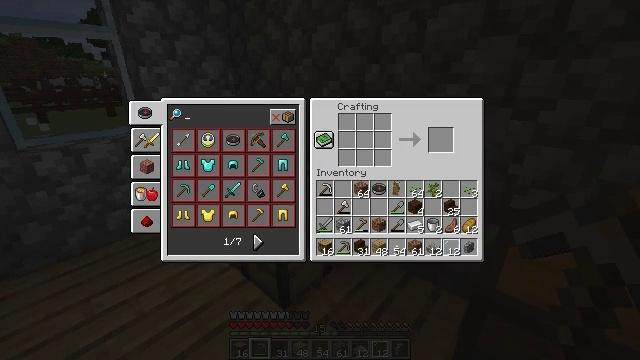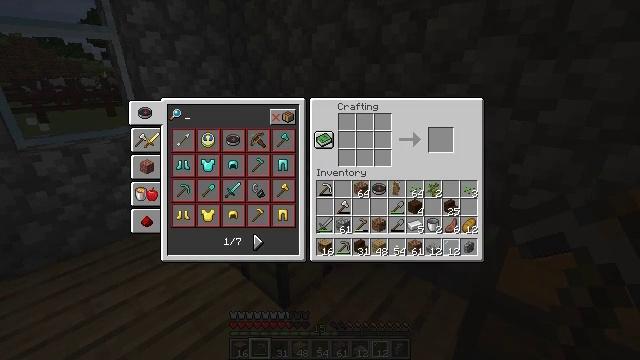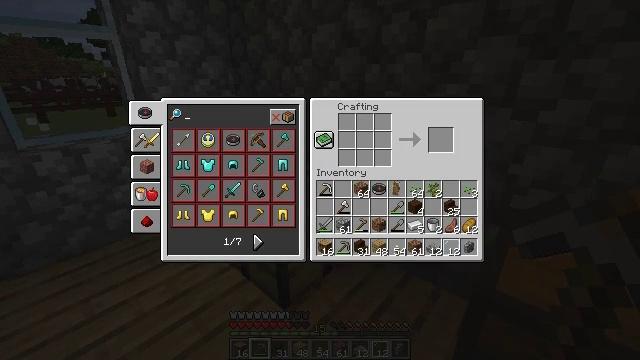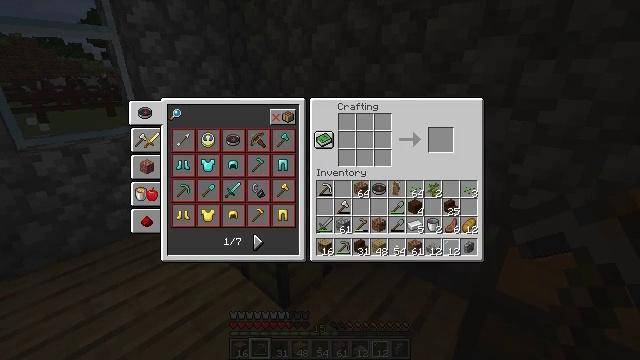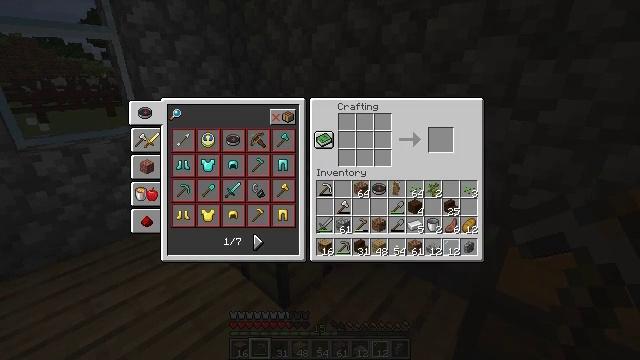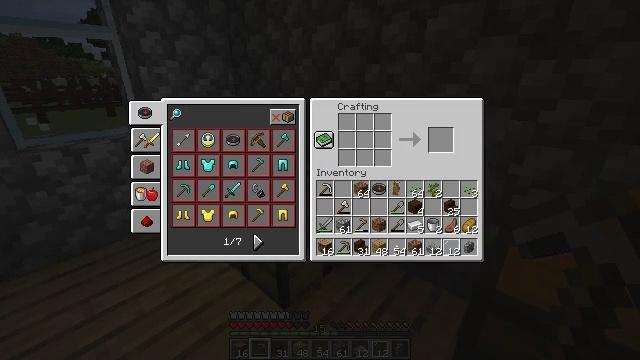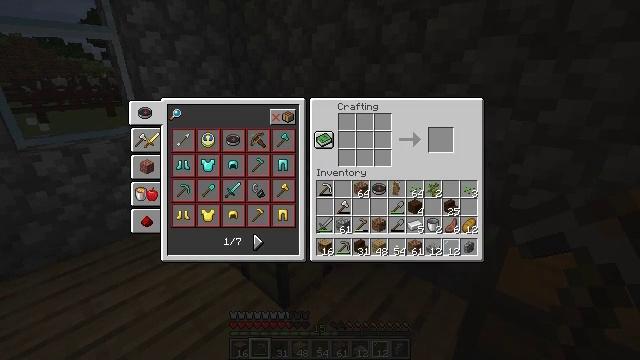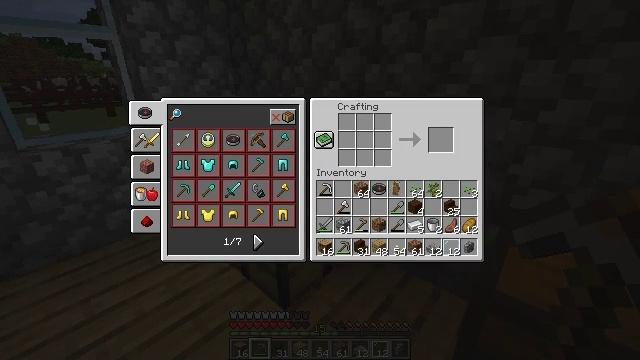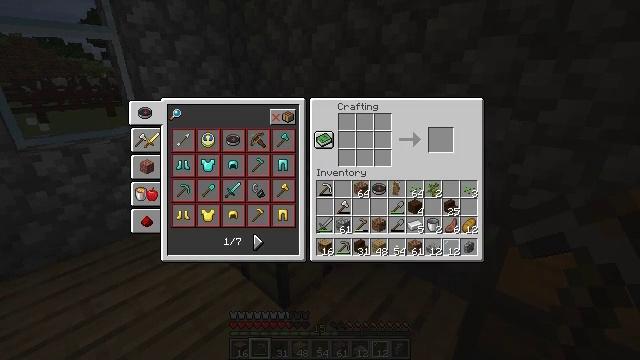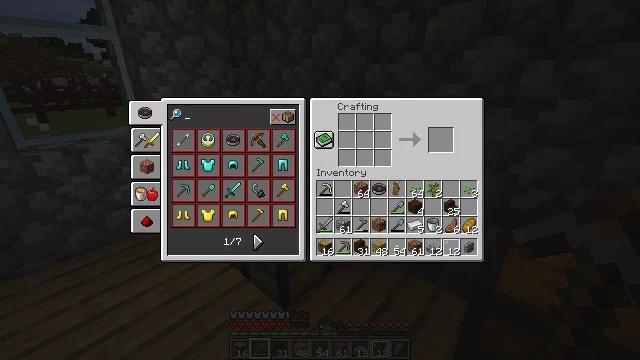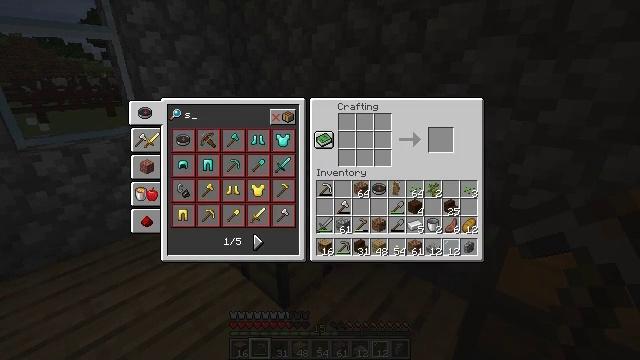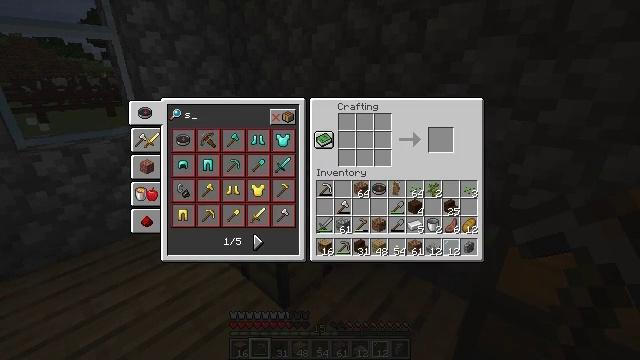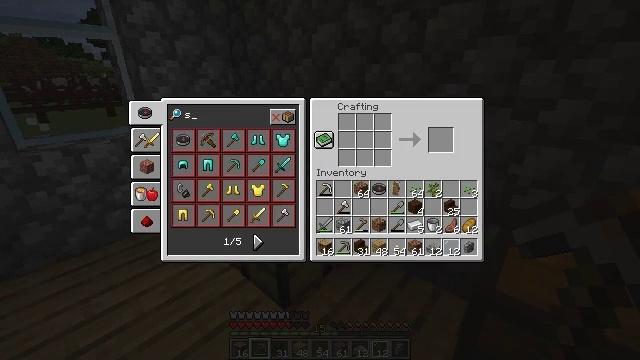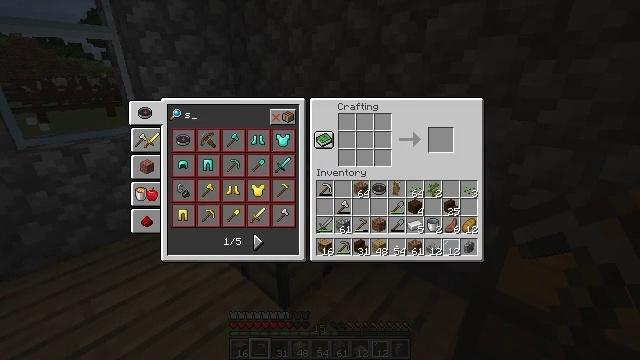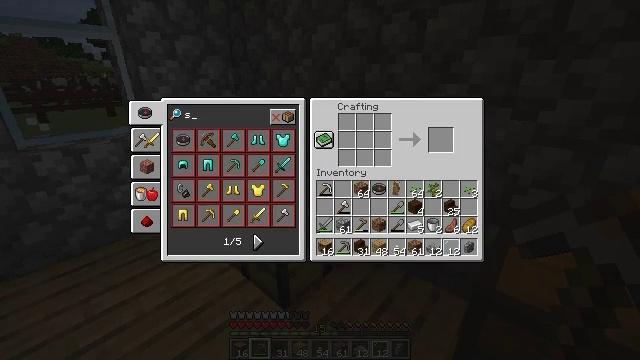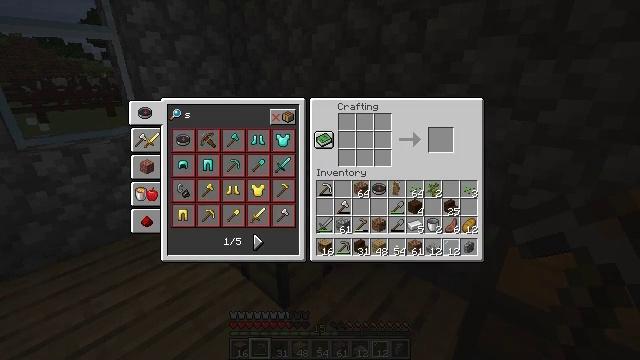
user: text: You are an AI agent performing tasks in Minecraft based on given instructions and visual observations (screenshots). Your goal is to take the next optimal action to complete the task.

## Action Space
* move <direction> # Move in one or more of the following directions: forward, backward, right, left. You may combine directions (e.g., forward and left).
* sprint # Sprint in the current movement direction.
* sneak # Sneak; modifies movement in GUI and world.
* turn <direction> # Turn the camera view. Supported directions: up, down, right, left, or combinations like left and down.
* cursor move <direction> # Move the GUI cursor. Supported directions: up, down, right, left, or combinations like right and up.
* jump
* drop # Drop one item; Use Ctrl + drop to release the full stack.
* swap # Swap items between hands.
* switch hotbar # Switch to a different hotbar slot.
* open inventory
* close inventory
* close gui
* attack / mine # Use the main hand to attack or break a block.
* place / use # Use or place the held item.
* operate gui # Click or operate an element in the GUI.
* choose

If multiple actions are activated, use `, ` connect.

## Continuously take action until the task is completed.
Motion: motion action
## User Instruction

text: Get dark oak slab by crafting with dark oak planks.
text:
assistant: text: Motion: operate gui
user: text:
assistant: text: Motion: no_op
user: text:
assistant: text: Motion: no_op
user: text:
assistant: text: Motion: no_op
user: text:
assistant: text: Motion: no_op
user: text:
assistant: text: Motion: no_op
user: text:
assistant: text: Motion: no_op
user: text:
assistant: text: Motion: no_op
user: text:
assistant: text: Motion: no_op
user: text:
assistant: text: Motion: move back
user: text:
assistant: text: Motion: move back
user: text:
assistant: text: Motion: move back
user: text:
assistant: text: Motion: move back
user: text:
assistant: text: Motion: no_op
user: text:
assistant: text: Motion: no_op
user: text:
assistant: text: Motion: no_op
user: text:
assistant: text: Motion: no_op
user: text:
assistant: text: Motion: no_op
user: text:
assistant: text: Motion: no_op
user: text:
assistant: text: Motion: no_op
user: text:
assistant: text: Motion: no_op
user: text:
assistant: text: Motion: move left
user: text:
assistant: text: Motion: move left
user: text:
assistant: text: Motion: move left
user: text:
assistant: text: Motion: no_op
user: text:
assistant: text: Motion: no_op
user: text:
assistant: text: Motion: no_op
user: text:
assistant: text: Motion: no_op
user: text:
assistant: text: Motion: no_op
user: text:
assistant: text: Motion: no_op